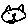
Label: cat